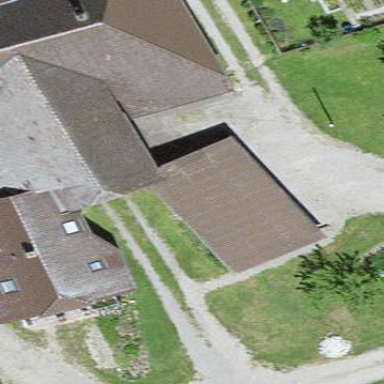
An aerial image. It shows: View of roof of building.